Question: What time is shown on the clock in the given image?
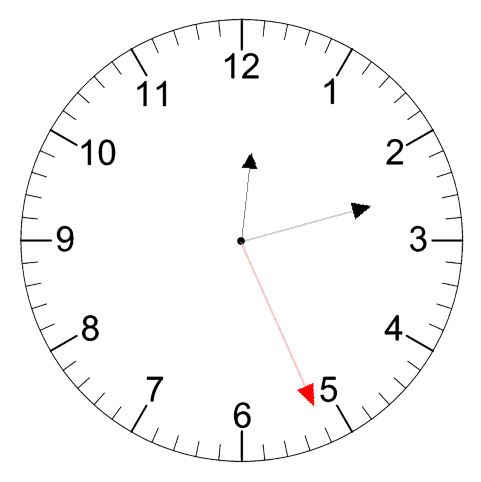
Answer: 12:12:26